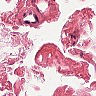
Metastatic tissue present: no